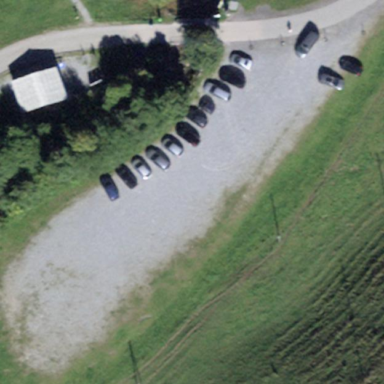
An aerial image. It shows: Parking area with surface.